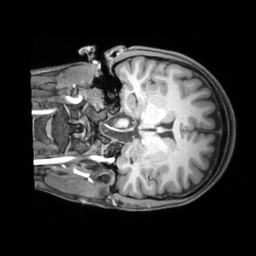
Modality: T1w
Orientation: coronal
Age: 25
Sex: female
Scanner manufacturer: siemens
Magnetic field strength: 3 T
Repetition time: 1.97 s
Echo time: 0.00206 s